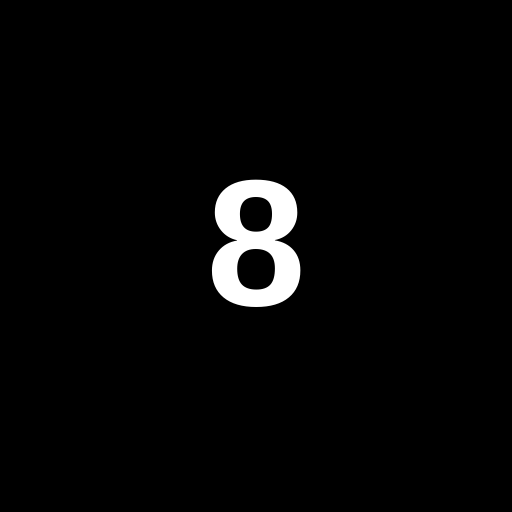
Character: 8
Unicode: U+0038 (DIGIT EIGHT)